Question: I'm having issues with proguard and some reflection stuff.
'''
package not.obfuscated
class MyClass {
public List<InnerClass> childs;
}
'''
'''
package not.obfuscated
class InnerClass {
//.somestuff
}
'''
Inside proguard.cfg I have:
'''
-keep class not.obfuscated.** {*;}
'''
Inside another class I manage to get the "Field" instance for the MyClass.childs field and then try to get the getGenericType to determine which class is inside the List brackets (< InnerClass >)
For logging purposes I did the following Log.d code ( is the instance of Field representing MyClass.childs):
'''
Log.d("FIELD", field.getName()+" generic type: "+ field.getGenericType()+ " class: "+ field.getGenericType().getClass().getName());
'''
The output is following (2nd line):

As you see the field.getGenericType.toString() may be correct, but when I ask for the class it returns java.lang.Class. Indeed, a couple of line afterwards, when I do:
'''
ParameterizedType listType = (ParameterizedType) field.getGenericType();
'''
I receive a ClassCastException:
'''
java.lang.ClassCastException: java.lang.Class cannot be cast to java.lang.reflect.ParameterizedType
'''
I strongly believe this is due to proguard, but as far as I know of proguard I already excluded all the classes inside the not.obfuscated package. As last try I also inserted the line -keep class java.lang.List (obviously nothing happened).
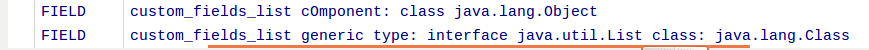
Answer: By default Proguard removes some of the type information: <URL>
Adding the following line should fix the issue:
'''
-keepattributes Signature
'''
May be the whole magic line would work, i.e.:
'''
-keepattributes Exceptions,InnerClasses,Signature,Deprecated,SourceFile,LineNumberTable,*Annotation*,EnclosingMethod
'''